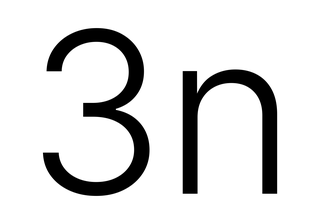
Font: Inter_Light